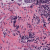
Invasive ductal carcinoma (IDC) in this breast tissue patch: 1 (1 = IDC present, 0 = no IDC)